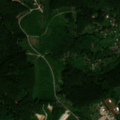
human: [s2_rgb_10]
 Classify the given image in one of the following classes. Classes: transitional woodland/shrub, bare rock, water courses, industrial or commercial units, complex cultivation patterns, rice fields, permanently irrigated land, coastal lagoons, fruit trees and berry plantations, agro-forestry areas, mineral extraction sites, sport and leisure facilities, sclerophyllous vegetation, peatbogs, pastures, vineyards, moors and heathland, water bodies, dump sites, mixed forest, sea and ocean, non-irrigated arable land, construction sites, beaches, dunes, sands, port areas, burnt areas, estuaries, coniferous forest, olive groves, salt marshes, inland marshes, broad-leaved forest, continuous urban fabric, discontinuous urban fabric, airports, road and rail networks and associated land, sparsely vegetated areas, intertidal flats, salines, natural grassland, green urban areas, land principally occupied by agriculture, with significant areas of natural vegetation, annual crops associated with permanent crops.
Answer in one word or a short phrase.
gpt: discontinuous urban fabric, complex cultivation patterns, broad-leaved forest